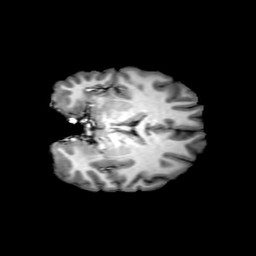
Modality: T1w
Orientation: coronal
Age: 23
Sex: female
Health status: healthy